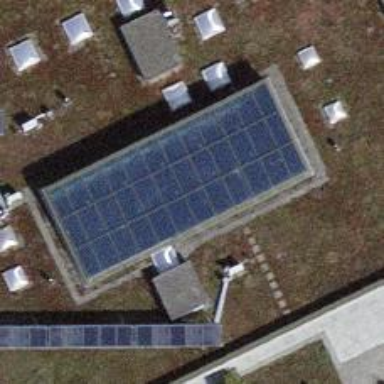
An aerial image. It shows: Solar photovoltaic panel generator.